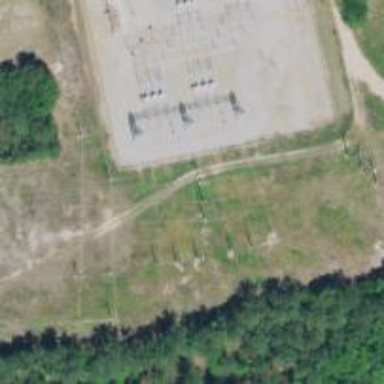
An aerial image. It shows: H-frame power tower design.